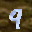
Label: 9